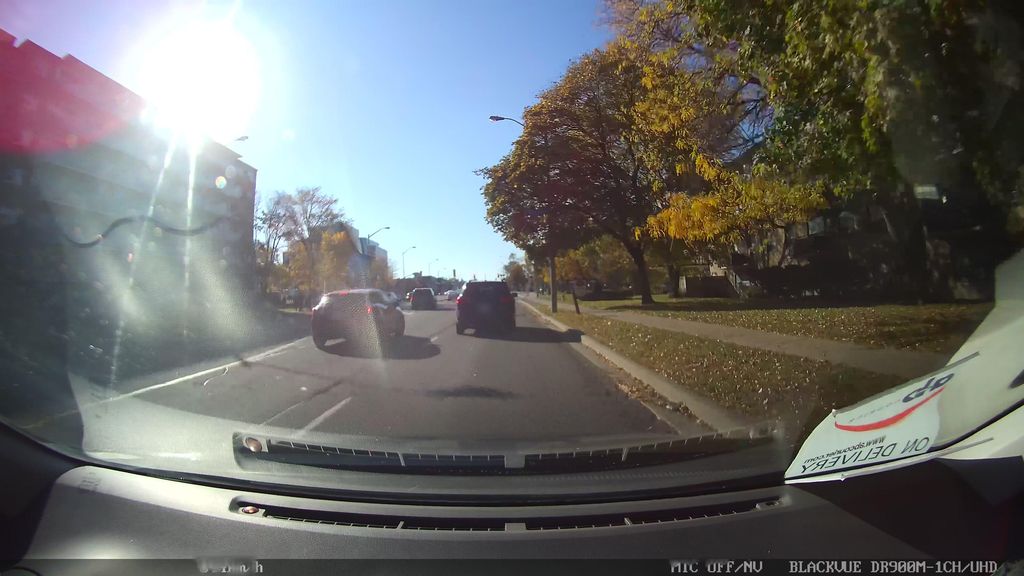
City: toronto